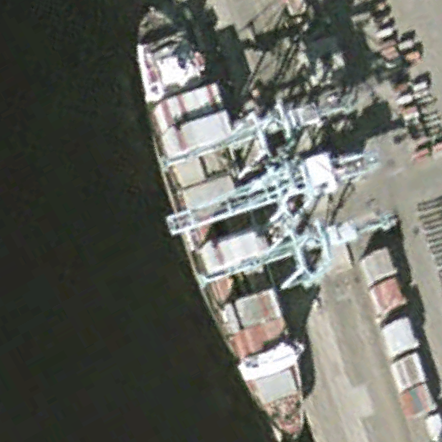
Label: civil